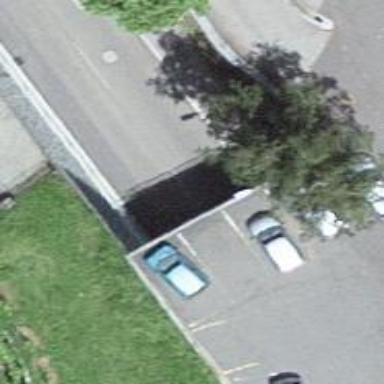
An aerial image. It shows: Tertiary road passing through tunnel with asphalt surface.